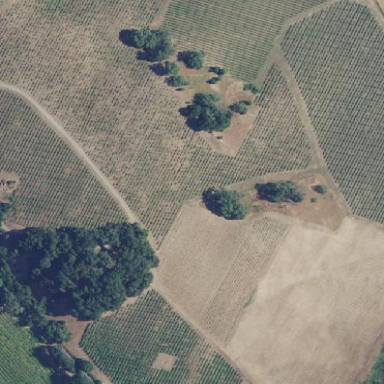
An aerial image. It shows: Vineyard growing grapes.